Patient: sex F, age 54
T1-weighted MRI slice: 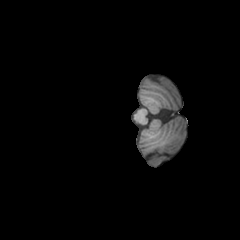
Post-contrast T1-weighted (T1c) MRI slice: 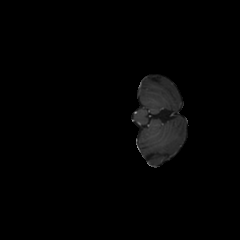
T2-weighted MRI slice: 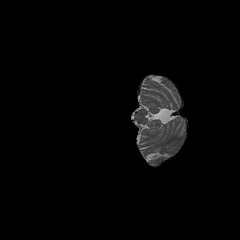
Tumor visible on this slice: no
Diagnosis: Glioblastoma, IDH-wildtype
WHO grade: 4